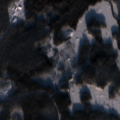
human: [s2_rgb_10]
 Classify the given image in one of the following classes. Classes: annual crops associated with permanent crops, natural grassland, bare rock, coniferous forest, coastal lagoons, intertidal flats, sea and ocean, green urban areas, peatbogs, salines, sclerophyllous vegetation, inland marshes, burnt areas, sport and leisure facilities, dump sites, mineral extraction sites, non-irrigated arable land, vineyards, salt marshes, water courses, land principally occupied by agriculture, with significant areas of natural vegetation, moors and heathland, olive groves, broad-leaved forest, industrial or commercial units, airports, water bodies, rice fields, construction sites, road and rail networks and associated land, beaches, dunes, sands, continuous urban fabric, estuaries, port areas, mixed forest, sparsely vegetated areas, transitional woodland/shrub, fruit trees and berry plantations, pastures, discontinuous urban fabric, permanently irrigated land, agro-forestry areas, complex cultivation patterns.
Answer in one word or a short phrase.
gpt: coniferous forest, transitional woodland/shrub